Aerial crown-view tile of a tropical tree (Barro Colorado Island, Panama), acquired 20250124:
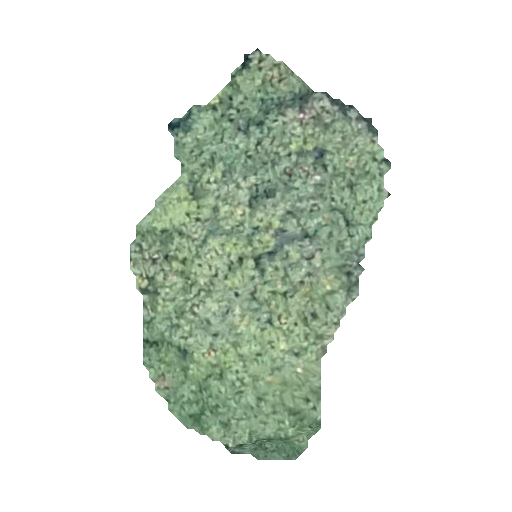
Species: Cecropia insignis
GBIF accepted scientific name: Cecropia insignis
Crown area: 104.857 m²